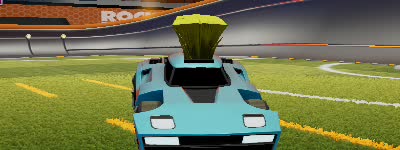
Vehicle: breakout